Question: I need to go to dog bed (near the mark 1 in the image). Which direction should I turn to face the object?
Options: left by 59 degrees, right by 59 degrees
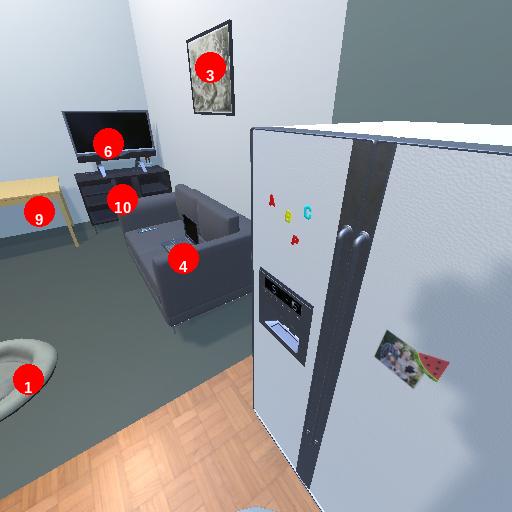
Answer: left by 59 degrees